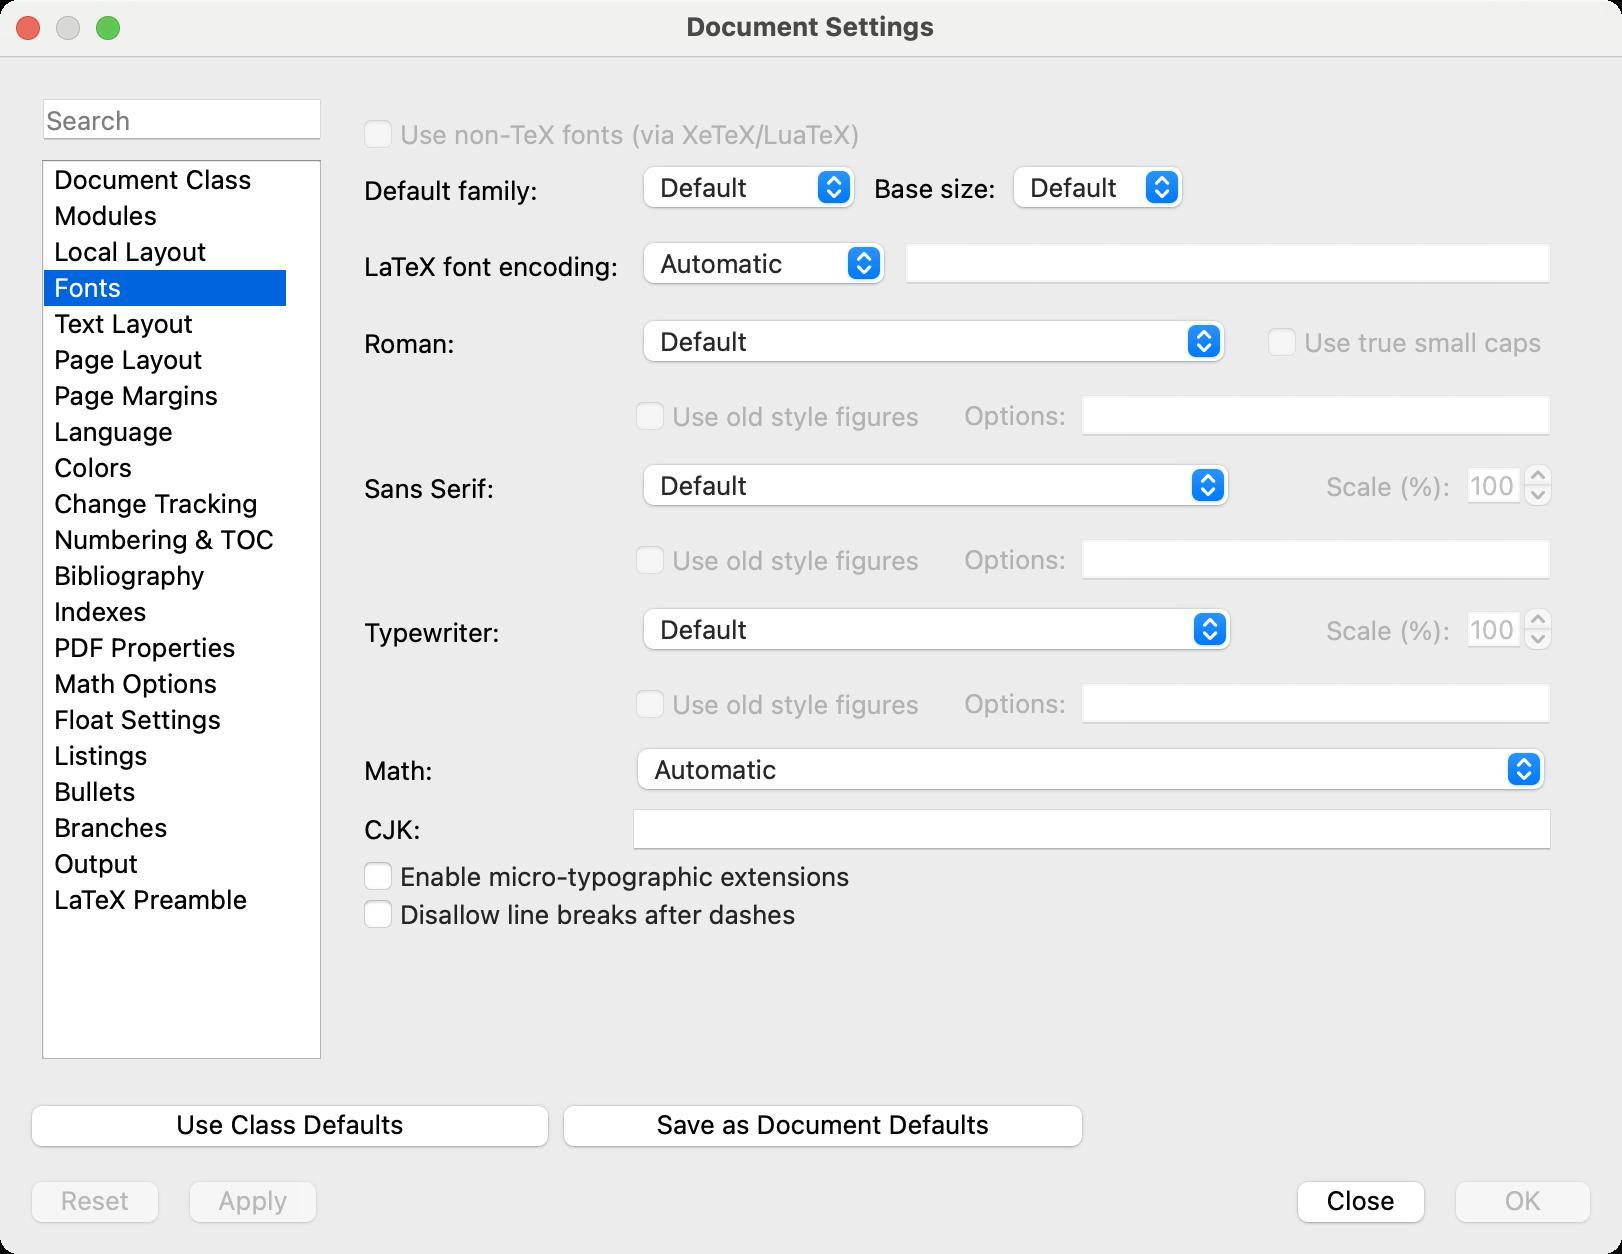
Accessibility tree:
{"name": "Document_Settings", "role": "AXWindow", "description": null, "role_description": "діалогове вікно", "value": null, "position": "270.00;142.00", "size": "811;627", "children": [{"name": "", "role": "AXGroup", "description": "", "role_description": "група", "value": null, "position": "9.00;586.00", "size": "793;32", "children": [{"name": "OK", "role": "AXButton", "description": "", "role_description": "кнопка", "value": null, "position": "721.00;586.00", "size": "81;32", "children": []}, {"name": "Close", "role": "AXButton", "description": "", "role_description": "кнопка", "value": null, "position": "642.00;586.00", "size": "77;32", "children": []}, {"name": "Apply", "role": "AXButton", "description": "", "role_description": "кнопка", "value": null, "position": "88.00;586.00", "size": "77;32", "children": []}, {"name": "Reset", "role": "AXButton", "description": "", "role_description": "кнопка", "value": null, "position": "9.00;586.00", "size": "77;32", "children": []}]}, {"name": "Use_Class_Defaults", "role": "AXButton", "description": "Reset to the default settings for the document class", "role_description": "кнопка", "value": null, "position": "9.00;548.00", "size": "272;32", "children": []}, {"name": "Save_as_Document_Defaults", "role": "AXButton", "description": "Save settings as defaults for new documents", "role_description": "кнопка", "value": null, "position": "275.00;548.00", "size": "273;32", "children": []}, {"name": "", "role": "AXTextField", "description": "Search", "role_description": "текстове поле", "value": "", "position": "21.00;49.00", "size": "140;21", "children": []}, {"name": "", "role": "AXGroup", "description": "", "role_description": "група", "value": null, "position": "21.00;80.00", "size": "140;450", "children": [{"name": "Document_Class", "role": "AXGroup", "description": "", "role_description": "група", "value": null, "position": "22.00;81.00", "size": "121;18", "children": []}, {"name": "Modules", "role": "AXGroup", "description": "", "role_description": "група", "value": null, "position": "22.00;99.00", "size": "121;18", "children": []}, {"name": "Local_Layout", "role": "AXGroup", "description": "", "role_description": "група", "value": null, "position": "22.00;117.00", "size": "121;18", "children": []}, {"name": "Fonts", "role": "AXGroup", "description": "", "role_description": "група", "value": null, "position": "22.00;135.00", "size": "121;18", "children": []}, {"name": "Text_Layout", "role": "AXGroup", "description": "", "role_description": "група", "value": null, "position": "22.00;153.00", "size": "121;18", "children": []}, {"name": "Page_Layout", "role": "AXGroup", "description": "", "role_description": "група", "value": null, "position": "22.00;171.00", "size": "121;18", "children": []}, {"name": "Page_Margins", "role": "AXGroup", "description": "", "role_description": "група", "value": null, "position": "22.00;189.00", "size": "121;18", "children": []}, {"name": "Language", "role": "AXGroup", "description": "", "role_description": "група", "value": null, "position": "22.00;207.00", "size": "121;18", "children": []}, {"name": "Colors", "role": "AXGroup", "description": "", "role_description": "група", "value": null, "position": "22.00;225.00", "size": "121;18", "children": []}, {"name": "Change_Tracking", "role": "AXGroup", "description": "", "role_description": "група", "value": null, "position": "22.00;243.00", "size": "121;18", "children": []}, {"name": "Numbering_&_TOC", "role": "AXGroup", "description": "", "role_description": "група", "value": null, "position": "22.00;261.00", "size": "121;18", "children": []}, {"name": "Bibliography", "role": "AXGroup", "description": "", "role_description": "група", "value": null, "position": "22.00;279.00", "size": "121;18", "children": []}, {"name": "Indexes", "role": "AXGroup", "description": "", "role_description": "група", "value": null, "position": "22.00;297.00", "size": "121;18", "children": []}, {"name": "PDF_Properties", "role": "AXGroup", "description": "", "role_description": "група", "value": null, "position": "22.00;315.00", "size": "121;18", "children": []}, {"name": "Math_Options", "role": "AXGroup", "description": "", "role_description": "група", "value": null, "position": "22.00;333.00", "size": "121;18", "children": []}, {"name": "Float_Settings", "role": "AXGroup", "description": "", "role_description": "група", "value": null, "position": "22.00;351.00", "size": "121;18", "children": []}, {"name": "Listings", "role": "AXGroup", "description": "", "role_description": "група", "value": null, "position": "22.00;369.00", "size": "121;18", "children": []}, {"name": "Bullets", "role": "AXGroup", "description": "", "role_description": "група", "value": null, "position": "22.00;387.00", "size": "121;18", "children": []}, {"name": "Branches", "role": "AXGroup", "description": "", "role_description": "група", "value": null, "position": "22.00;405.00", "size": "121;18", "children": []}, {"name": "Output", "role": "AXGroup", "description": "", "role_description": "група", "value": null, "position": "22.00;423.00", "size": "121;18", "children": []}, {"name": "LaTeX_Preamble", "role": "AXGroup", "description": "", "role_description": "група", "value": null, "position": "22.00;441.00", "size": "121;18", "children": []}]}, {"name": "", "role": "AXGroup", "description": "", "role_description": "група", "value": null, "position": "171.00;49.00", "size": "619;481", "children": [{"name": null, "role": "AXStaticText", "description": "", "role_description": "текст", "value": "Default family:", "position": "182.00;79.00", "size": "128;32", "children": []}, {"name": "Default", "role": "AXComboBox", "description": "Select the default family for the document", "role_description": "контейнер вибору", "value": null, "position": "316.00;79.00", "size": "118;32", "children": [{"name": "", "role": "AXList", "description": "", "role_description": "список", "value": null, "position": "-270.00;-142.00", "size": "0;0", "children": [{"name": "Default", "role": "AXStaticText", "description": "", "role_description": "текст", "value": null, "position": "-270.00;-142.00", "size": "686;18", "children": []}, {"name": "Roman", "role": "AXStaticText", "description": "", "role_description": "текст", "value": null, "position": "-270.00;-124.00", "size": "686;18", "children": []}, {"name": "Sans_Serif", "role": "AXStaticText", "description": "", "role_description": "текст", "value": null, "position": "-270.00;-106.00", "size": "686;18", "children": []}, {"name": "Typewriter", "role": "AXStaticText", "description": "", "role_description": "текст", "value": null, "position": "-270.00;-88.00", "size": "686;18", "children": []}]}]}, {"name": null, "role": "AXStaticText", "description": "", "role_description": "текст", "value": "Base size:", "position": "437.00;81.00", "size": "61;26", "children": []}, {"name": "Default", "role": "AXComboBox", "description": "", "role_description": "контейнер вибору", "value": null, "position": "501.00;79.00", "size": "97;32", "children": [{"name": "", "role": "AXList", "description": "", "role_description": "список", "value": null, "position": "-270.00;-142.00", "size": "0;0", "children": [{"name": "Default", "role": "AXStaticText", "description": "", "role_description": "текст", "value": null, "position": "-270.00;-142.00", "size": "686;18", "children": []}, {"name": "10", "role": "AXStaticText", "description": "", "role_description": "текст", "value": null, "position": "-270.00;-124.00", "size": "686;18", "children": []}, {"name": "11", "role": "AXStaticText", "description": "", "role_description": "текст", "value": null, "position": "-270.00;-106.00", "size": "686;18", "children": []}, {"name": "12", "role": "AXStaticText", "description": "", "role_description": "текст", "value": null, "position": "-270.00;-88.00", "size": "686;18", "children": []}]}]}, {"name": null, "role": "AXStaticText", "description": "", "role_description": "текст", "value": "LaTeX font encoding:", "position": "182.00;117.00", "size": "128;32", "children": []}, {"name": "Automatic", "role": "AXComboBox", "description": "", "role_description": "контейнер вибору", "value": null, "position": "316.00;117.00", "size": "133;32", "children": [{"name": "", "role": "AXList", "description": "", "role_description": "список", "value": null, "position": "-270.00;-142.00", "size": "0;0", "children": [{"name": "Automatic", "role": "AXStaticText", "description": "", "role_description": "текст", "value": null, "position": "-270.00;-142.00", "size": "686;18", "children": []}, {"name": "Class_Default", "role": "AXStaticText", "description": "", "role_description": "текст", "value": null, "position": "-270.00;-124.00", "size": "686;18", "children": []}, {"name": "Custom", "role": "AXStaticText", "description": "", "role_description": "текст", "value": null, "position": "-270.00;-106.00", "size": "686;18", "children": []}]}]}, {"name": "", "role": "AXTextField", "description": "Specify the font encoding (e.g., T1).", "role_description": "текстове поле", "value": "", "position": "452.00;121.00", "size": "324;21", "children": []}, {"name": null, "role": "AXStaticText", "description": "", "role_description": "текст", "value": "Roman:", "position": "182.00;155.00", "size": "128;33", "children": []}, {"name": "Default", "role": "AXComboBox", "description": "Select the roman (serif) typeface. To filter the list of fonts, just start typing while the list is expanded.", "role_description": "контейнер вибору", "value": null, "position": "316.00;156.00", "size": "303;32", "children": [{"name": "", "role": "AXList", "description": "", "role_description": "список", "value": null, "position": "-270.00;-142.00", "size": "0;0", "children": [{"name": "Default", "role": "AXStaticText", "description": "", "role_description": "текст", "value": null, "position": "-270.00;-142.00", "size": "640;31", "children": []}, {"name": "AE_(Almost_European)_(not_installed)", "role": "AXStaticText", "description": "", "role_description": "текст", "value": null, "position": "-270.00;-111.00", "size": "640;16", "children": []}, {"name": "Bera_Serif_(not_installed)", "role": "AXStaticText", "description": "", "role_description": "текст", "value": null, "position": "-270.00;-95.00", "size": "640;16", "children": []}, {"name": "Bitstream_Charter_(Mathdesign)_(not_installed)", "role": "AXStaticText", "description": "", "role_description": "текст", "value": null, "position": "-270.00;-79.00", "size": "640;16", "children": []}, {"name": "Bitstream_Charter_(PSNFSS)_(not_installed)", "role": "AXStaticText", "description": "", "role_description": "текст", "value": null, "position": "-270.00;-63.00", "size": "640;16", "children": []}, {"name": "Bitstream_Charter_(XCharter)_(not_installed)", "role": "AXStaticText", "description": "", "role_description": "текст", "value": null, "position": "-270.00;-47.00", "size": "640;16", "children": []}, {"name": "Bookman_(not_installed)", "role": "AXStaticText", "description": "", "role_description": "текст", "value": null, "position": "-270.00;-31.00", "size": "640;16", "children": []}, {"name": "Computer_Modern_Roman", "role": "AXStaticText", "description": "", "role_description": "текст", "value": null, "position": "-270.00;-15.00", "size": "640;16", "children": []}, {"name": "Concrete_Roman_(not_installed)", "role": "AXStaticText", "description": "", "role_description": "текст", "value": null, "position": "-270.00;1.00", "size": "640;16", "children": []}, {"name": "Crimson_(Cochineal)_(not_installed)", "role": "AXStaticText", "description": "", "role_description": "текст", "value": null, "position": "-270.00;17.00", "size": "640;16", "children": []}, {"name": "Crimson_Pro_(Extralight)_(not_installed)", "role": "AXStaticText", "description": "", "role_description": "текст", "value": null, "position": "-270.00;33.00", "size": "640;16", "children": []}, {"name": "Crimson_Pro_(Light)_(not_installed)", "role": "AXStaticText", "description": "", "role_description": "текст", "value": null, "position": "-270.00;49.00", "size": "640;16", "children": []}, {"name": "Crimson_Pro_(Medium)_(not_installed)", "role": "AXStaticText", "description": "", "role_description": "текст", "value": null, "position": "-270.00;65.00", "size": "640;16", "children": []}, {"name": "Crimson_Pro_(not_installed)", "role": "AXStaticText", "description": "", "role_description": "текст", "value": null, "position": "-270.00;81.00", "size": "640;16", "children": []}, {"name": "DejaVu_Serif_(Condensed)_(not_installed)", "role": "AXStaticText", "description": "", "role_description": "текст", "value": null, "position": "-270.00;97.00", "size": "640;16", "children": []}, {"name": "DejaVu_Serif_(not_installed)", "role": "AXStaticText", "description": "", "role_description": "текст", "value": null, "position": "-270.00;113.00", "size": "640;16", "children": []}, {"name": "IBM_Plex_Serif_(Extra_Light)_(not_installed)", "role": "AXStaticText", "description": "", "role_description": "текст", "value": null, "position": "-270.00;129.00", "size": "640;16", "children": []}, {"name": "IBM_Plex_Serif_(Light)_(not_installed)", "role": "AXStaticText", "description": "", "role_description": "текст", "value": null, "position": "-270.00;145.00", "size": "640;16", "children": []}, {"name": "IBM_Plex_Serif_(Thin)_(not_installed)", "role": "AXStaticText", "description": "", "role_description": "текст", "value": null, "position": "-270.00;161.00", "size": "640;16", "children": []}, {"name": "IBM_Plex_Serif_(not_installed)", "role": "AXStaticText", "description": "", "role_description": "текст", "value": null, "position": "-270.00;177.00", "size": "640;16", "children": []}, {"name": "Latin_Modern_Roman_(not_installed)", "role": "AXStaticText", "description": "", "role_description": "текст", "value": null, "position": "-270.00;193.00", "size": "640;16", "children": []}, {"name": "Libertine_(not_installed)", "role": "AXStaticText", "description": "", "role_description": "текст", "value": null, "position": "-270.00;209.00", "size": "640;16", "children": []}, {"name": "Libertinus_(not_installed)", "role": "AXStaticText", "description": "", "role_description": "текст", "value": null, "position": "-270.00;225.00", "size": "640;16", "children": []}, {"name": "Minion_Pro_(not_installed)", "role": "AXStaticText", "description": "", "role_description": "текст", "value": null, "position": "-270.00;241.00", "size": "640;16", "children": []}, {"name": "New_Century_Schoolbook_(not_installed)", "role": "AXStaticText", "description": "", "role_description": "текст", "value": null, "position": "-270.00;257.00", "size": "640;16", "children": []}, {"name": "Noto_Serif_(Extralight)_(not_installed)", "role": "AXStaticText", "description": "", "role_description": "текст", "value": null, "position": "-270.00;273.00", "size": "640;16", "children": []}, {"name": "Noto_Serif_(Light)_(not_installed)", "role": "AXStaticText", "description": "", "role_description": "текст", "value": null, "position": "-270.00;289.00", "size": "640;16", "children": []}, {"name": "Noto_Serif_(Medium)_(not_installed)", "role": "AXStaticText", "description": "", "role_description": "текст", "value": null, "position": "-270.00;305.00", "size": "640;16", "children": []}, {"name": "Noto_Serif_(Thin)_(not_installed)", "role": "AXStaticText", "description": "", "role_description": "текст", "value": null, "position": "-270.00;321.00", "size": "640;16", "children": []}, {"name": "Noto_Serif_(not_installed)", "role": "AXStaticText", "description": "", "role_description": "текст", "value": null, "position": "-270.00;337.00", "size": "640;16", "children": []}]}]}, {"name": "Use_true_small_caps", "role": "AXCheckBox", "description": "Use a real small caps shape, if the font provides one", "role_description": "галочка", "value": 0, "position": "632.00;161.00", "size": "142;20", "children": []}, {"name": "Use_old_style_figures", "role": "AXCheckBox", "description": "Use old style instead of lining figures", "role_description": "галочка", "value": 0, "position": "316.00;198.00", "size": "147;20", "children": []}, {"name": null, "role": "AXStaticText", "description": "", "role_description": "текст", "value": "Options:", "position": "482.00;197.00", "size": "52;21", "children": []}, {"name": "Options:", "role": "AXTextField", "description": "Here you can insert additional options (as provided by the font package)", "role_description": "текстове поле", "value": "", "position": "540.00;197.00", "size": "236;21", "children": []}, {"name": null, "role": "AXStaticText", "description": "", "role_description": "текст", "value": "Sans Serif:", "position": "182.00;228.00", "size": "128;32", "children": []}, {"name": "Default", "role": "AXComboBox", "description": "Select the Sans Serif (grotesque) typeface. To filter the list of fonts, just start typing while the list is expanded.", "role_description": "контейнер вибору", "value": null, "position": "316.00;228.00", "size": "305;32", "children": [{"name": "", "role": "AXList", "description": "", "role_description": "список", "value": null, "position": "-270.00;-142.00", "size": "0;0", "children": [{"name": "Default", "role": "AXStaticText", "description": "", "role_description": "текст", "value": null, "position": "-270.00;-142.00", "size": "640;31", "children": []}, {"name": "Avant_Garde_(not_installed)", "role": "AXStaticText", "description": "", "role_description": "текст", "value": null, "position": "-270.00;-111.00", "size": "640;16", "children": []}, {"name": "Bera_Sans_(not_installed)", "role": "AXStaticText", "description": "", "role_description": "текст", "value": null, "position": "-270.00;-95.00", "size": "640;16", "children": []}, {"name": "Biolinum_(not_installed)", "role": "AXStaticText", "description": "", "role_description": "текст", "value": null, "position": "-270.00;-79.00", "size": "640;16", "children": []}, {"name": "CM_Bright_(not_installed)", "role": "AXStaticText", "description": "", "role_description": "текст", "value": null, "position": "-270.00;-63.00", "size": "640;16", "children": []}, {"name": "Cantarell_(not_installed)", "role": "AXStaticText", "description": "", "role_description": "текст", "value": null, "position": "-270.00;-47.00", "size": "640;16", "children": []}, {"name": "Chivo_(Light)_(not_installed)", "role": "AXStaticText", "description": "", "role_description": "текст", "value": null, "position": "-270.00;-31.00", "size": "640;16", "children": []}, {"name": "Chivo_(Medium)_(not_installed)", "role": "AXStaticText", "description": "", "role_description": "текст", "value": null, "position": "-270.00;-15.00", "size": "640;16", "children": []}, {"name": "Chivo_(Thin)_(not_installed)", "role": "AXStaticText", "description": "", "role_description": "текст", "value": null, "position": "-270.00;1.00", "size": "640;16", "children": []}, {"name": "Chivo_(not_installed)", "role": "AXStaticText", "description": "", "role_description": "текст", "value": null, "position": "-270.00;17.00", "size": "640;16", "children": []}, {"name": "Computer_Modern_Sans", "role": "AXStaticText", "description": "", "role_description": "текст", "value": null, "position": "-270.00;33.00", "size": "640;16", "children": []}, {"name": "DejaVu_Sans_(Condensed)_(not_installed)", "role": "AXStaticText", "description": "", "role_description": "текст", "value": null, "position": "-270.00;49.00", "size": "640;16", "children": []}, {"name": "DejaVu_Sans_(not_installed)", "role": "AXStaticText", "description": "", "role_description": "текст", "value": null, "position": "-270.00;65.00", "size": "640;16", "children": []}, {"name": "Fira_Sans_(Book)_(not_installed)", "role": "AXStaticText", "description": "", "role_description": "текст", "value": null, "position": "-270.00;81.00", "size": "640;16", "children": []}, {"name": "Fira_Sans_(Extralight)_(not_installed)", "role": "AXStaticText", "description": "", "role_description": "текст", "value": null, "position": "-270.00;97.00", "size": "640;16", "children": []}, {"name": "Fira_Sans_(Light)_(not_installed)", "role": "AXStaticText", "description": "", "role_description": "текст", "value": null, "position": "-270.00;113.00", "size": "640;16", "children": []}, {"name": "Fira_Sans_(Thin)_(not_installed)", "role": "AXStaticText", "description": "", "role_description": "текст", "value": null, "position": "-270.00;129.00", "size": "640;16", "children": []}, {"name": "Fira_Sans_(Ultralight)_(not_installed)", "role": "AXStaticText", "description": "", "role_description": "текст", "value": null, "position": "-270.00;145.00", "size": "640;16", "children": []}, {"name": "Fira_Sans_(not_installed)", "role": "AXStaticText", "description": "", "role_description": "текст", "value": null, "position": "-270.00;161.00", "size": "640;16", "children": []}, {"name": "Helvetica_(not_installed)", "role": "AXStaticText", "description": "", "role_description": "текст", "value": null, "position": "-270.00;177.00", "size": "640;16", "children": []}, {"name": "IBM_Plex_Sans_(Condensed)_(not_installed)", "role": "AXStaticText", "description": "", "role_description": "текст", "value": null, "position": "-270.00;193.00", "size": "640;16", "children": []}, {"name": "IBM_Plex_Sans_(Extra_Light)_(not_installed)", "role": "AXStaticText", "description": "", "role_description": "текст", "value": null, "position": "-270.00;209.00", "size": "640;16", "children": []}, {"name": "IBM_Plex_Sans_(Light)_(not_installed)", "role": "AXStaticText", "description": "", "role_description": "текст", "value": null, "position": "-270.00;225.00", "size": "640;16", "children": []}, {"name": "IBM_Plex_Sans_(Thin)_(not_installed)", "role": "AXStaticText", "description": "", "role_description": "текст", "value": null, "position": "-270.00;241.00", "size": "640;16", "children": []}, {"name": "IBM_Plex_Sans_(not_installed)", "role": "AXStaticText", "description": "", "role_description": "текст", "value": null, "position": "-270.00;257.00", "size": "640;16", "children": []}, {"name": "Iwona_(Condensed)_(not_installed)", "role": "AXStaticText", "description": "", "role_description": "текст", "value": null, "position": "-270.00;273.00", "size": "640;16", "children": []}, {"name": "Iwona_(Light_Condensed)_(not_installed)", "role": "AXStaticText", "description": "", "role_description": "текст", "value": null, "position": "-270.00;289.00", "size": "640;16", "children": []}, {"name": "Iwona_(Light)_(not_installed)", "role": "AXStaticText", "description": "", "role_description": "текст", "value": null, "position": "-270.00;305.00", "size": "640;16", "children": []}, {"name": "Iwona_(not_installed)", "role": "AXStaticText", "description": "", "role_description": "текст", "value": null, "position": "-270.00;321.00", "size": "640;16", "children": []}, {"name": "Kurier_(Condensed)_(not_installed)", "role": "AXStaticText", "description": "", "role_description": "текст", "value": null, "position": "-270.00;337.00", "size": "640;16", "children": []}]}]}, {"name": null, "role": "AXStaticText", "description": "", "role_description": "текст", "value": "Scale (%):", "position": "663.00;230.00", "size": "63;26", "children": []}, {"name": "Scale_(%):", "role": "AXIncrementor", "description": "Scale the Sans Serif font to match the base font's dimensions", "role_description": "покроковий модифікатор", "value": "100", "position": "732.00;232.00", "size": "44;21", "children": []}, {"name": "Use_old_style_figures", "role": "AXCheckBox", "description": "Use old style instead of lining figures", "role_description": "галочка", "value": 0, "position": "316.00;270.00", "size": "147;20", "children": []}, {"name": null, "role": "AXStaticText", "description": "", "role_description": "текст", "value": "Options:", "position": "482.00;269.00", "size": "52;21", "children": []}, {"name": "Options:", "role": "AXTextField", "description": "Here you can insert additional options (as provided by the font package)", "role_description": "текстове поле", "value": "", "position": "540.00;269.00", "size": "236;21", "children": []}, {"name": null, "role": "AXStaticText", "description": "", "role_description": "текст", "value": "Typewriter:", "position": "182.00;300.00", "size": "128;32", "children": []}, {"name": "Default", "role": "AXComboBox", "description": "Select the typewriter (monospaced) typeface. To filter the list of fonts, just start typing while the list is expanded.", "role_description": "контейнер вибору", "value": null, "position": "316.00;300.00", "size": "306;32", "children": [{"name": "", "role": "AXList", "description": "", "role_description": "список", "value": null, "position": "-270.00;-142.00", "size": "0;0", "children": [{"name": "Default", "role": "AXStaticText", "description": "", "role_description": "текст", "value": null, "position": "-270.00;-142.00", "size": "640;31", "children": []}, {"name": "Bera_Mono_(not_installed)", "role": "AXStaticText", "description": "", "role_description": "текст", "value": null, "position": "-270.00;-111.00", "size": "640;16", "children": []}, {"name": "CM_Typewriter_Light_(not_installed)", "role": "AXStaticText", "description": "", "role_description": "текст", "value": null, "position": "-270.00;-95.00", "size": "640;16", "children": []}, {"name": "Computer_Modern_Typewriter", "role": "AXStaticText", "description": "", "role_description": "текст", "value": null, "position": "-270.00;-79.00", "size": "640;16", "children": []}, {"name": "Courier_(not_installed)", "role": "AXStaticText", "description": "", "role_description": "текст", "value": null, "position": "-270.00;-63.00", "size": "640;16", "children": []}, {"name": "DejaVu_Sans_Mono_(not_installed)", "role": "AXStaticText", "description": "", "role_description": "текст", "value": null, "position": "-270.00;-47.00", "size": "640;16", "children": []}, {"name": "Fira_Mono_(not_installed)", "role": "AXStaticText", "description": "", "role_description": "текст", "value": null, "position": "-270.00;-31.00", "size": "640;16", "children": []}, {"name": "IBM_Plex_Mono_(Extra_Light)_(not_installed)", "role": "AXStaticText", "description": "", "role_description": "текст", "value": null, "position": "-270.00;-15.00", "size": "640;16", "children": []}, {"name": "IBM_Plex_Mono_(Light)_(not_installed)", "role": "AXStaticText", "description": "", "role_description": "текст", "value": null, "position": "-270.00;1.00", "size": "640;16", "children": []}, {"name": "IBM_Plex_Mono_(Thin)_(not_installed)", "role": "AXStaticText", "description": "", "role_description": "текст", "value": null, "position": "-270.00;17.00", "size": "640;16", "children": []}, {"name": "IBM_Plex_Mono_(not_installed)", "role": "AXStaticText", "description": "", "role_description": "текст", "value": null, "position": "-270.00;33.00", "size": "640;16", "children": []}, {"name": "Latin_Modern_Typewriter_(not_installed)", "role": "AXStaticText", "description": "", "role_description": "текст", "value": null, "position": "-270.00;49.00", "size": "640;16", "children": []}, {"name": "Libertine_Mono_(not_installed)", "role": "AXStaticText", "description": "", "role_description": "текст", "value": null, "position": "-270.00;65.00", "size": "640;16", "children": []}, {"name": "Libertinus_Mono_(not_installed)", "role": "AXStaticText", "description": "", "role_description": "текст", "value": null, "position": "-270.00;81.00", "size": "640;16", "children": []}, {"name": "LuxiMono_(not_installed)", "role": "AXStaticText", "description": "", "role_description": "текст", "value": null, "position": "-270.00;97.00", "size": "640;16", "children": []}, {"name": "Noto_Mono_(not_installed)", "role": "AXStaticText", "description": "", "role_description": "текст", "value": null, "position": "-270.00;113.00", "size": "640;16", "children": []}, {"name": "PT_Mono_(not_installed)", "role": "AXStaticText", "description": "", "role_description": "текст", "value": null, "position": "-270.00;129.00", "size": "640;16", "children": []}, {"name": "Source_Code_Pro_(not_installed)", "role": "AXStaticText", "description": "", "role_description": "текст", "value": null, "position": "-270.00;145.00", "size": "640;16", "children": []}, {"name": "TX_Typewriter_(not_installed)", "role": "AXStaticText", "description": "", "role_description": "текст", "value": null, "position": "-270.00;161.00", "size": "640;16", "children": []}, {"name": "TeX_Gyre_Cursor_(not_installed)", "role": "AXStaticText", "description": "", "role_description": "текст", "value": null, "position": "-270.00;177.00", "size": "640;16", "children": []}]}]}, {"name": null, "role": "AXStaticText", "description": "", "role_description": "текст", "value": "Scale (%):", "position": "663.00;302.00", "size": "63;26", "children": []}, {"name": "Scale_(%):", "role": "AXIncrementor", "description": "Scale the Typewriter font to match the base font's dimensions", "role_description": "покроковий модифікатор", "value": "100", "position": "732.00;304.00", "size": "44;21", "children": []}, {"name": "Use_old_style_figures", "role": "AXCheckBox", "description": "Use old style instead of lining figures", "role_description": "галочка", "value": 0, "position": "316.00;342.00", "size": "147;20", "children": []}, {"name": null, "role": "AXStaticText", "description": "", "role_description": "текст", "value": "Options:", "position": "482.00;341.00", "size": "52;21", "children": []}, {"name": "Options:", "role": "AXTextField", "description": "Here you can insert additional options (as provided by the font package)", "role_description": "текстове поле", "value": "", "position": "540.00;341.00", "size": "236;21", "children": []}, {"name": null, "role": "AXStaticText", "description": "", "role_description": "текст", "value": "Math:", "position": "182.00;372.00", "size": "128;26", "children": []}, {"name": "Automatic", "role": "AXComboBox", "description": "Select the math typeface", "role_description": "контейнер вибору", "value": null, "position": "313.00;370.00", "size": "466;32", "children": [{"name": "", "role": "AXList", "description": "", "role_description": "список", "value": null, "position": "-270.00;-142.00", "size": "0;0", "children": [{"name": "Automatic", "role": "AXStaticText", "description": "", "role_description": "текст", "value": null, "position": "-270.00;-142.00", "size": "686;18", "children": []}, {"name": "Crimson_(New_TX)_(not_installed)", "role": "AXStaticText", "description": "", "role_description": "текст", "value": null, "position": "-270.00;-124.00", "size": "686;18", "children": []}, {"name": "Euler_VM_(not_installed)", "role": "AXStaticText", "description": "", "role_description": "текст", "value": null, "position": "-270.00;-106.00", "size": "686;18", "children": []}, {"name": "Iwona_(Math)_(not_installed)", "role": "AXStaticText", "description": "", "role_description": "текст", "value": null, "position": "-270.00;-88.00", "size": "686;18", "children": []}, {"name": "Kurier_(Math)_(not_installed)", "role": "AXStaticText", "description": "", "role_description": "текст", "value": null, "position": "-270.00;-70.00", "size": "686;18", "children": []}, {"name": "Libertine_(New_TX)_(not_installed)", "role": "AXStaticText", "description": "", "role_description": "текст", "value": null, "position": "-270.00;-52.00", "size": "686;18", "children": []}, {"name": "Libertinus_Math_(not_installed)", "role": "AXStaticText", "description": "", "role_description": "текст", "value": null, "position": "-270.00;-34.00", "size": "686;18", "children": []}, {"name": "Minion_Pro_(New_TX)_(not_installed)", "role": "AXStaticText", "description": "", "role_description": "текст", "value": null, "position": "-270.00;-16.00", "size": "686;18", "children": []}, {"name": "Times_Roman_(New_TX)_(not_installed)", "role": "AXStaticText", "description": "", "role_description": "текст", "value": null, "position": "-270.00;2.00", "size": "686;18", "children": []}, {"name": "URW_Garamond_(New_TX)_(not_installed)", "role": "AXStaticText", "description": "", "role_description": "текст", "value": null, "position": "-270.00;20.00", "size": "686;18", "children": []}]}]}, {"name": null, "role": "AXStaticText", "description": "", "role_description": "текст", "value": "CJK:", "position": "182.00;404.00", "size": "128;21", "children": []}, {"name": "CJK:", "role": "AXTextField", "description": "Input the font to be used for Chinese, Japanese or Korean (CJK) script", "role_description": "текстове поле", "value": "", "position": "316.00;404.00", "size": "460;21", "children": []}, {"name": "Enable_micro-typographic_extensions", "role": "AXCheckBox", "description": "Activate extensions such as character protrusion and font expansion via the microtype package", "role_description": "галочка", "value": 0, "position": "180.00;428.00", "size": "248;20", "children": []}, {"name": "Use_non-TeX_fonts_(via_XeTeX/LuaTeX)", "role": "AXCheckBox", "description": "Use OpenType and TrueType fonts directly (requires XeTeX or LuaTeX)\nYou need to install the package \"fontspec\" to use this feature", "role_description": "галочка", "value": 0, "position": "180.00;57.00", "size": "254;20", "children": []}, {"name": "Disallow_line_breaks_after_dashes", "role": "AXCheckBox", "description": "By default, a line break can occur after en- and em-dashes. Checking this box prevents that.", "role_description": "галочка", "value": 0, "position": "180.00;447.00", "size": "221;20", "children": []}]}, {"name": "", "role": "AXGrowArea", "description": "", "role_description": "область розширення", "value": null, "position": "811.00;605.00", "size": "0;22", "children": []}, {"name": null, "role": "AXButton", "description": null, "role_description": "кнопка закривання", "value": null, "position": "7.00;6.00", "size": "14;16", "children": []}, {"name": null, "role": "AXButton", "description": null, "role_description": "кнопка оптимізації", "value": null, "position": "47.00;6.00", "size": "14;16", "children": [{"name": null, "role": "AXGroup", "description": null, "role_description": "група", "value": null, "position": "47.00;6.00", "size": "14;16", "children": [{"name": null, "role": "AXGroup", "description": null, "role_description": "група", "value": null, "position": "47.00;6.00", "size": "14;16", "children": []}]}]}, {"name": null, "role": "AXButton", "description": null, "role_description": "кнопка згортання", "value": null, "position": "27.00;6.00", "size": "14;16", "children": []}, {"name": null, "role": "AXStaticText", "description": null, "role_description": "текст", "value": "Document Settings", "position": "341.00;5.00", "size": "129;16", "children": []}]}